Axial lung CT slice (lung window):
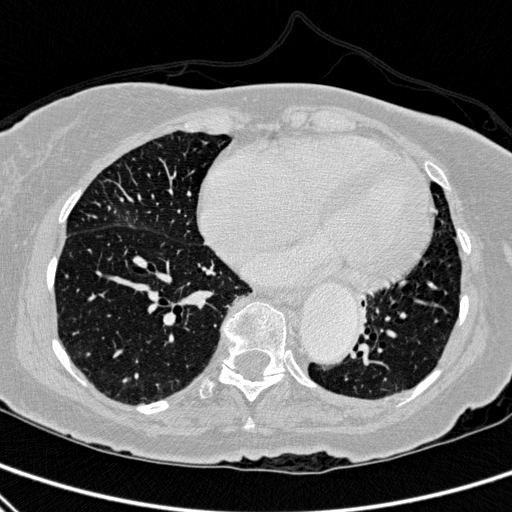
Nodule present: no